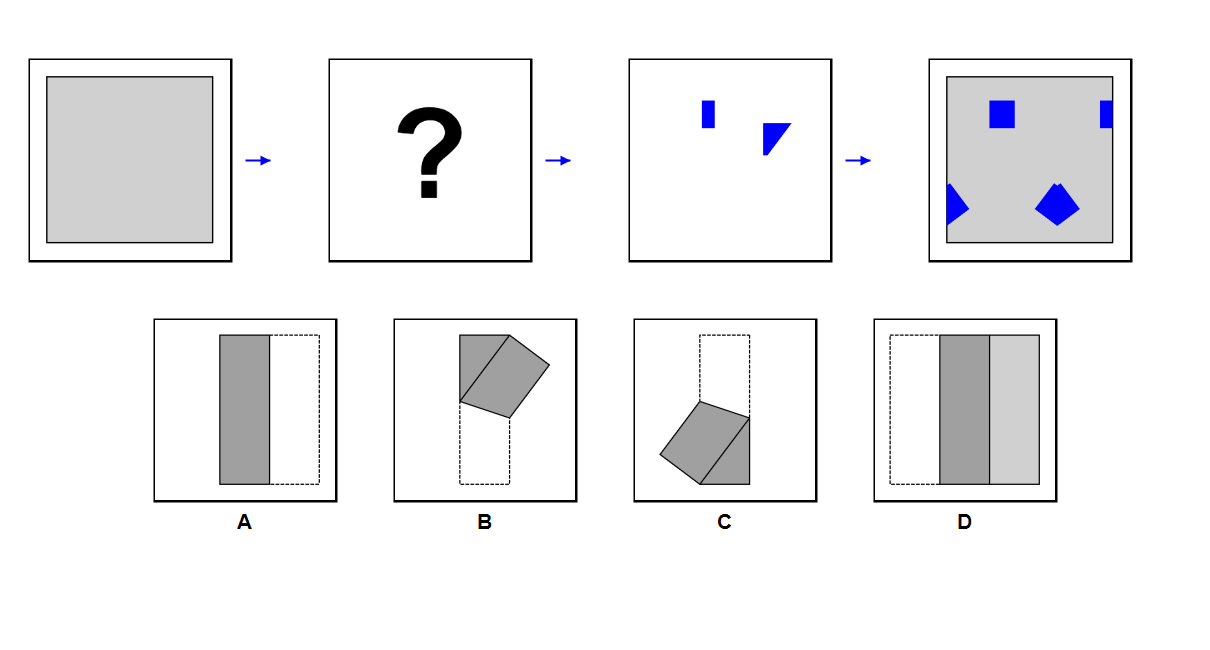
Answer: C